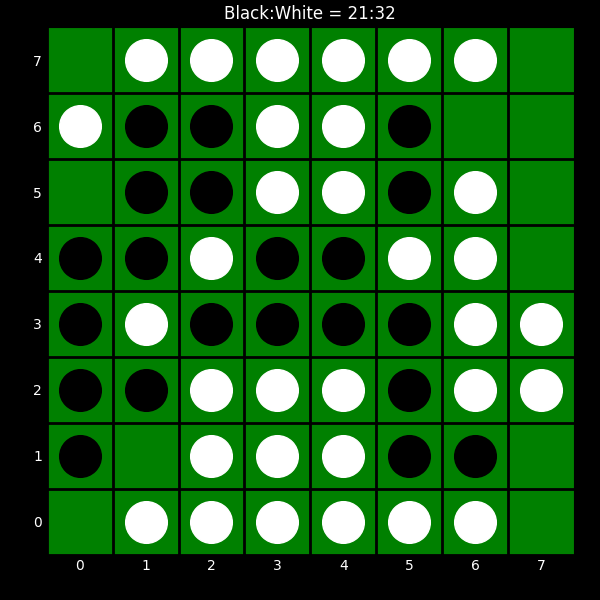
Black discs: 21
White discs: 32